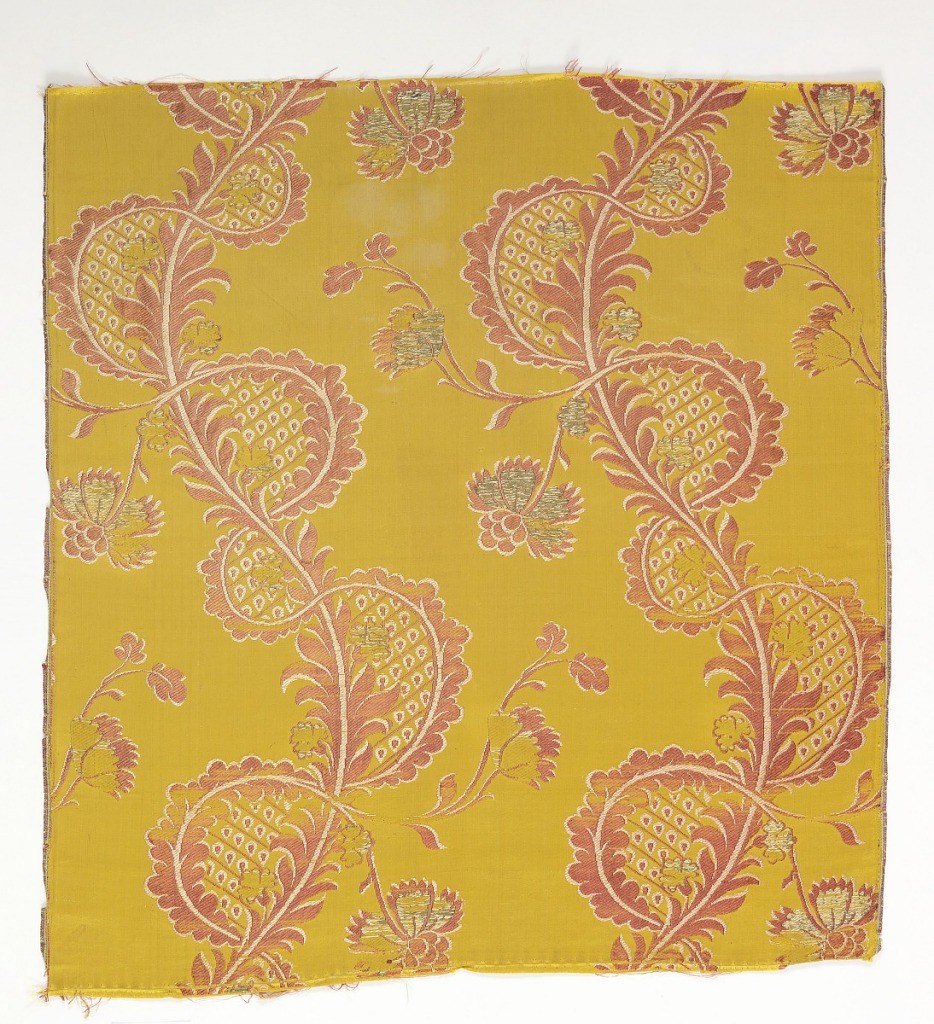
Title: Textile
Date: mid- 18th century
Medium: silk, metallic yarns Technique: 8-harness satin weave with discontinuous supplementary weft patterning (brocaded)
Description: Yellow silk satin with brocaded design in violet, pink and silver, showing two parallel flowering vines with serpentine stems.